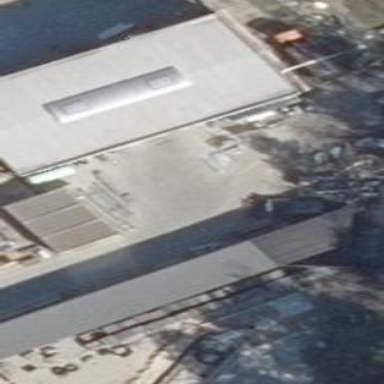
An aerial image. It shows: Building.